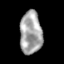
Tissue: skin
Cell type: Epithelial cells
Senescence score: 0.6959
Nuclear area (px): 926
Mean DAPI intensity: 164.835